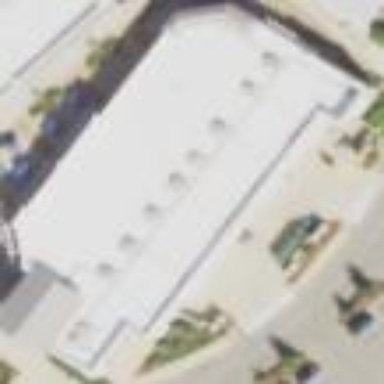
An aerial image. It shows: Mall building.